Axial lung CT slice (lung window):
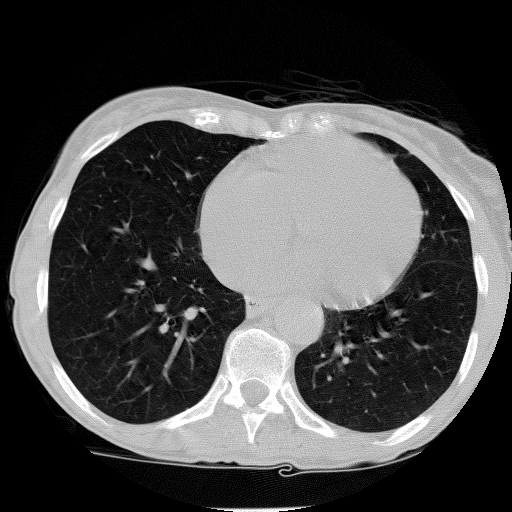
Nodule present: no